Question: I followed a tutorial on youtube and I followed all the steps very carefully three times. but I received this error:
'''
2014-09-27 04:02:42.248 JourneyTracker[6667:306214] *** Terminating app due to uncaught exception 'NSInternalInconsistencyException', reason: 'Requesting the window of a view
(<CustomeCellTableViewCell: 0x8362f6f0; baseClass = UITableViewCell; frame = (0 0; 0 0);
transform = [0, 0, 0, 0, 0, 0]; alpha = 0; opaque = NO; autoresize = W; layer = (null)>) with a nil layer. This view probably hasn't received initWithFrame: or initWithCoder:.'
*** First throw call stack:
(
0 CoreFoundation 0x00e0edf6 __exceptionPreprocess + 182
'''
I have searched many related questions and most of them, they forgot to init a button etc. But as you can see in following I have two label and init them:
'''
@implementation CustomeCellTableViewCell{
UILabel *_nameValue;
UILabel *_weightValue;
}
- (id) initWithStyle:(UITableViewCellStyle)style reuseIdentifier:(NSString *)reuseIdentifier
{
if(self)
{
CGRect nameLableRect = CGRectMake(0, 5, 70, 15);
UILabel *nameLable = [[UILabel alloc] initWithFrame:nameLableRect];
nameLable.textAlignment = NSTextAlignmentRight;
nameLable.text = @"name";
nameLable.font = [UIFont boldSystemFontOfSize:12];
[self.contentView addSubview:nameLable];
CGRect weightLableRect = CGRectMake(0, 26, 70, 15);
UILabel *weightLable = [[UILabel alloc] initWithFrame:weightLableRect];
weightLable.textAlignment = NSTextAlignmentRight;
weightLable.text = @"weight";
weightLable.font = [UIFont boldSystemFontOfSize:12];
[self.contentView addSubview:weightLable];
//Add content
CGRect nameValueRectangle = CGRectMake(80, 5, 200, 15);
_nameValue = [[UILabel alloc] initWithFrame:nameValueRectangle];
[self.contentView addSubview:_nameValue];
CGRect weightValueRectangle = CGRectMake(80, 5, 200, 15);
_weightValue = [[UILabel alloc] initWithFrame:weightValueRectangle];
[self.contentView addSubview:_weightValue];
}
return self;
}
- (void)awakeFromNib {
// Initialization code
}
- (void)setSelected:(BOOL)selected animated:(BOOL)animated {
[super setSelected:selected animated:animated];
// Configure the view for the selected state
}
- (void) setName:(NSString *)n
{
if (![n isEqualToString:_name])
{
_name = [n copy];
_nameValue.text = _name;
}
}
- (void) setWeight:(NSString *)w
{
if (![w isEqualToString:_weight])
{
_weight = [w copy];
_weightValue.text = _weight;
}
}
@end
'''
The strange thing is that when I was debugging above 'awakeFromNib' never called and in tutorial I was following on youtube there was no "awakeFromNib" in his code!!
I have debugged this code line by line. First it goes into 'UITableViewController' and the it goes to customize class (above) and when it comes back to 'UITableViewController' it crashes. I have commented with <<<>>>> in my code where it crashes.
And here is my 'UITableViewController':
'''
@implementation ListJourneyController
static NSString *cellIdentifier = @"CellTableIdentifier";
- (void)viewDidLoad {
[super viewDidLoad];
//Some implementation to modify array
UITableView *tableView = (id)[self.view viewWithTag:1];
[tableView registerClass:[CustomeCellTableViewCell class] forCellReuseIdentifier:cellIdentifier];
}
- (void)didReceiveMemoryWarning {
[super didReceiveMemoryWarning];
// Dispose of any resources that can be recreated.
}
#pragma mark - Table view data source
- (NSInteger)numberOfSectionsInTableView:(UITableView *)tableView {
// Return the number of sections.
return 1;
}
- (NSInteger)tableView:(UITableView *)tableView numberOfRowsInSection:(NSInteger)section {
// Return the number of rows in the section.
return numberOfRow;
}
- (UITableViewCell *)tableView:(UITableView *)tableView cellForRowAtIndexPath:(NSIndexPath *)indexPath {
//<<<<<This point it goes to customize class and when it comes back it crashes>>>>>>
CustomeCellTableViewCell *cell = [tableView dequeueReusableCellWithIdentifier:cellIdentifier];
Journey *rowData = items[indexPath.row];
cell.name = @"afshar";
cell.weight = @"Hila";
return cell;
}
'''
After solving this problem now both items appear in same field!

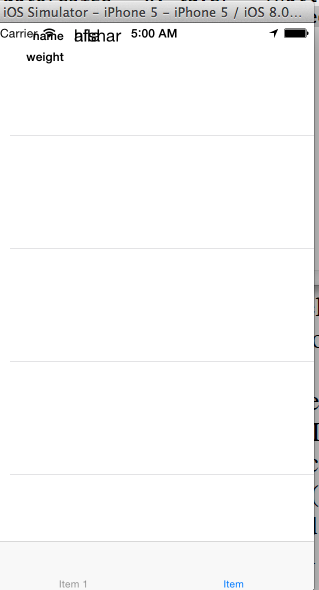
Answer: You never call the 'super' implementation inside your CustomeCellTableViewCell class. That's why you're getting the error. Add the call to 'super initWithStyle:reuseIdentifier' and you'll be good to go.
'''
- (instancetype)initWithStyle:(UITableViewCellStyle)style reuseIdentifier:(NSString *)reuseIdentifier
{
self = [super initWithStyle:style reuseIdentifier:reuseIdentifier];
if (self) {
// Now do your setup code
}
return self;
}
'''